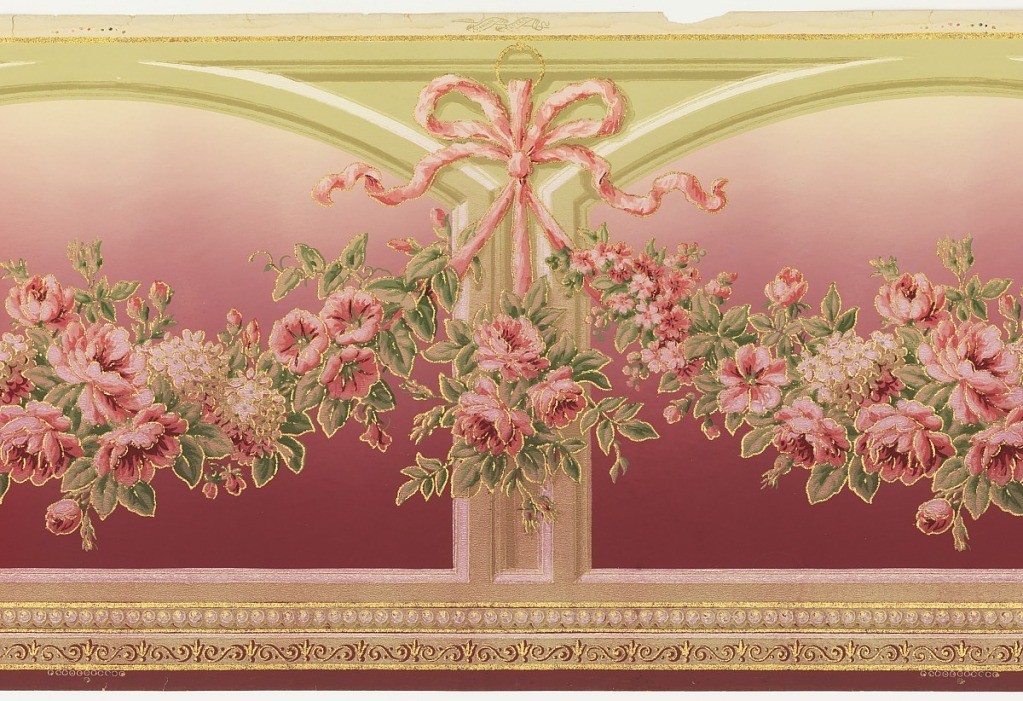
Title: Frieze
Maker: Standard Wall-Paper Company, Standard Wall-Paper Company, Sandy Hill, New York
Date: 1905–1915
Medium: Machine-printed paper, mica flakes
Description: Flitter frieze with floral swag suspended by pink ribbon with bow, between architectural framework. Printed in burgundy, pink and tan. Motifs are outlined in gold mica flakes.